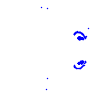
Particle: kaon